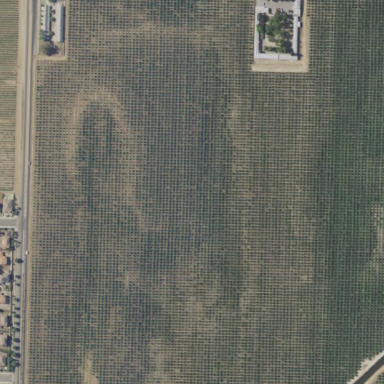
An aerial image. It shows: Vineyard growing grapes.